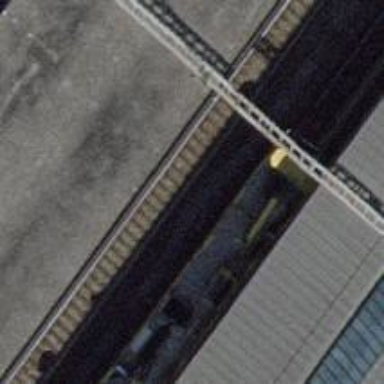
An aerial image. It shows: Railway track with contact lines for electrification.